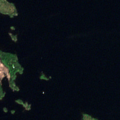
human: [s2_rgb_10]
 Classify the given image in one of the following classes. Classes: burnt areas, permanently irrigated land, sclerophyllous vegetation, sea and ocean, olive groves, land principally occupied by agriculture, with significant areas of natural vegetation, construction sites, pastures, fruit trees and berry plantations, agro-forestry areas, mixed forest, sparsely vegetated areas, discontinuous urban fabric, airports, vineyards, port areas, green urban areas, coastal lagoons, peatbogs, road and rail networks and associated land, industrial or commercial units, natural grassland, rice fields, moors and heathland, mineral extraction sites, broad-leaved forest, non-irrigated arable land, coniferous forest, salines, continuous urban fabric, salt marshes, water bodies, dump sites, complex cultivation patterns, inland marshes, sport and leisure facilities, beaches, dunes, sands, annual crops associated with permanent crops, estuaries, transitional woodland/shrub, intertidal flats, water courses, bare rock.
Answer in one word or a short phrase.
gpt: water bodies